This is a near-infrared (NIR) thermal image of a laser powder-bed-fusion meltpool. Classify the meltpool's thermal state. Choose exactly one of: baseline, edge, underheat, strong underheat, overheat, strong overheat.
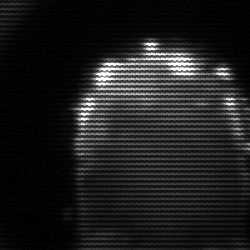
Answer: baseline